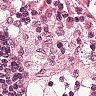
Metastatic tissue present: no